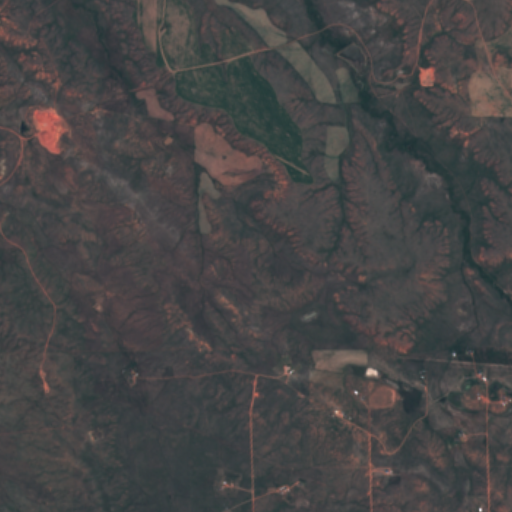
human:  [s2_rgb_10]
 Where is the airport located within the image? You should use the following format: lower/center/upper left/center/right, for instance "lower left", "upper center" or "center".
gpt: The airport is located in the lower right of the image.
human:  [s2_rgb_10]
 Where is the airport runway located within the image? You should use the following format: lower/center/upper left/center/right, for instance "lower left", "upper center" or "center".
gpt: The airport runway is located in the lower right of the image.
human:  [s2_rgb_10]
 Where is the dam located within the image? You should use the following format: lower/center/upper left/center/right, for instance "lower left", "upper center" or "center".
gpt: The dam is located in the upper of the image.
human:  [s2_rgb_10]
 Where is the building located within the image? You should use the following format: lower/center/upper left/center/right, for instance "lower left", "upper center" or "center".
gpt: The building is located in the lower of the image.
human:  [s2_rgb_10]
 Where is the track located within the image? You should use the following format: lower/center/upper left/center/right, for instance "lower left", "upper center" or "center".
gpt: There is no track in the image.